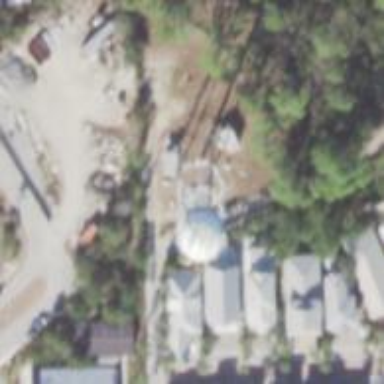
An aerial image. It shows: Water tower that is man-made.